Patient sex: M
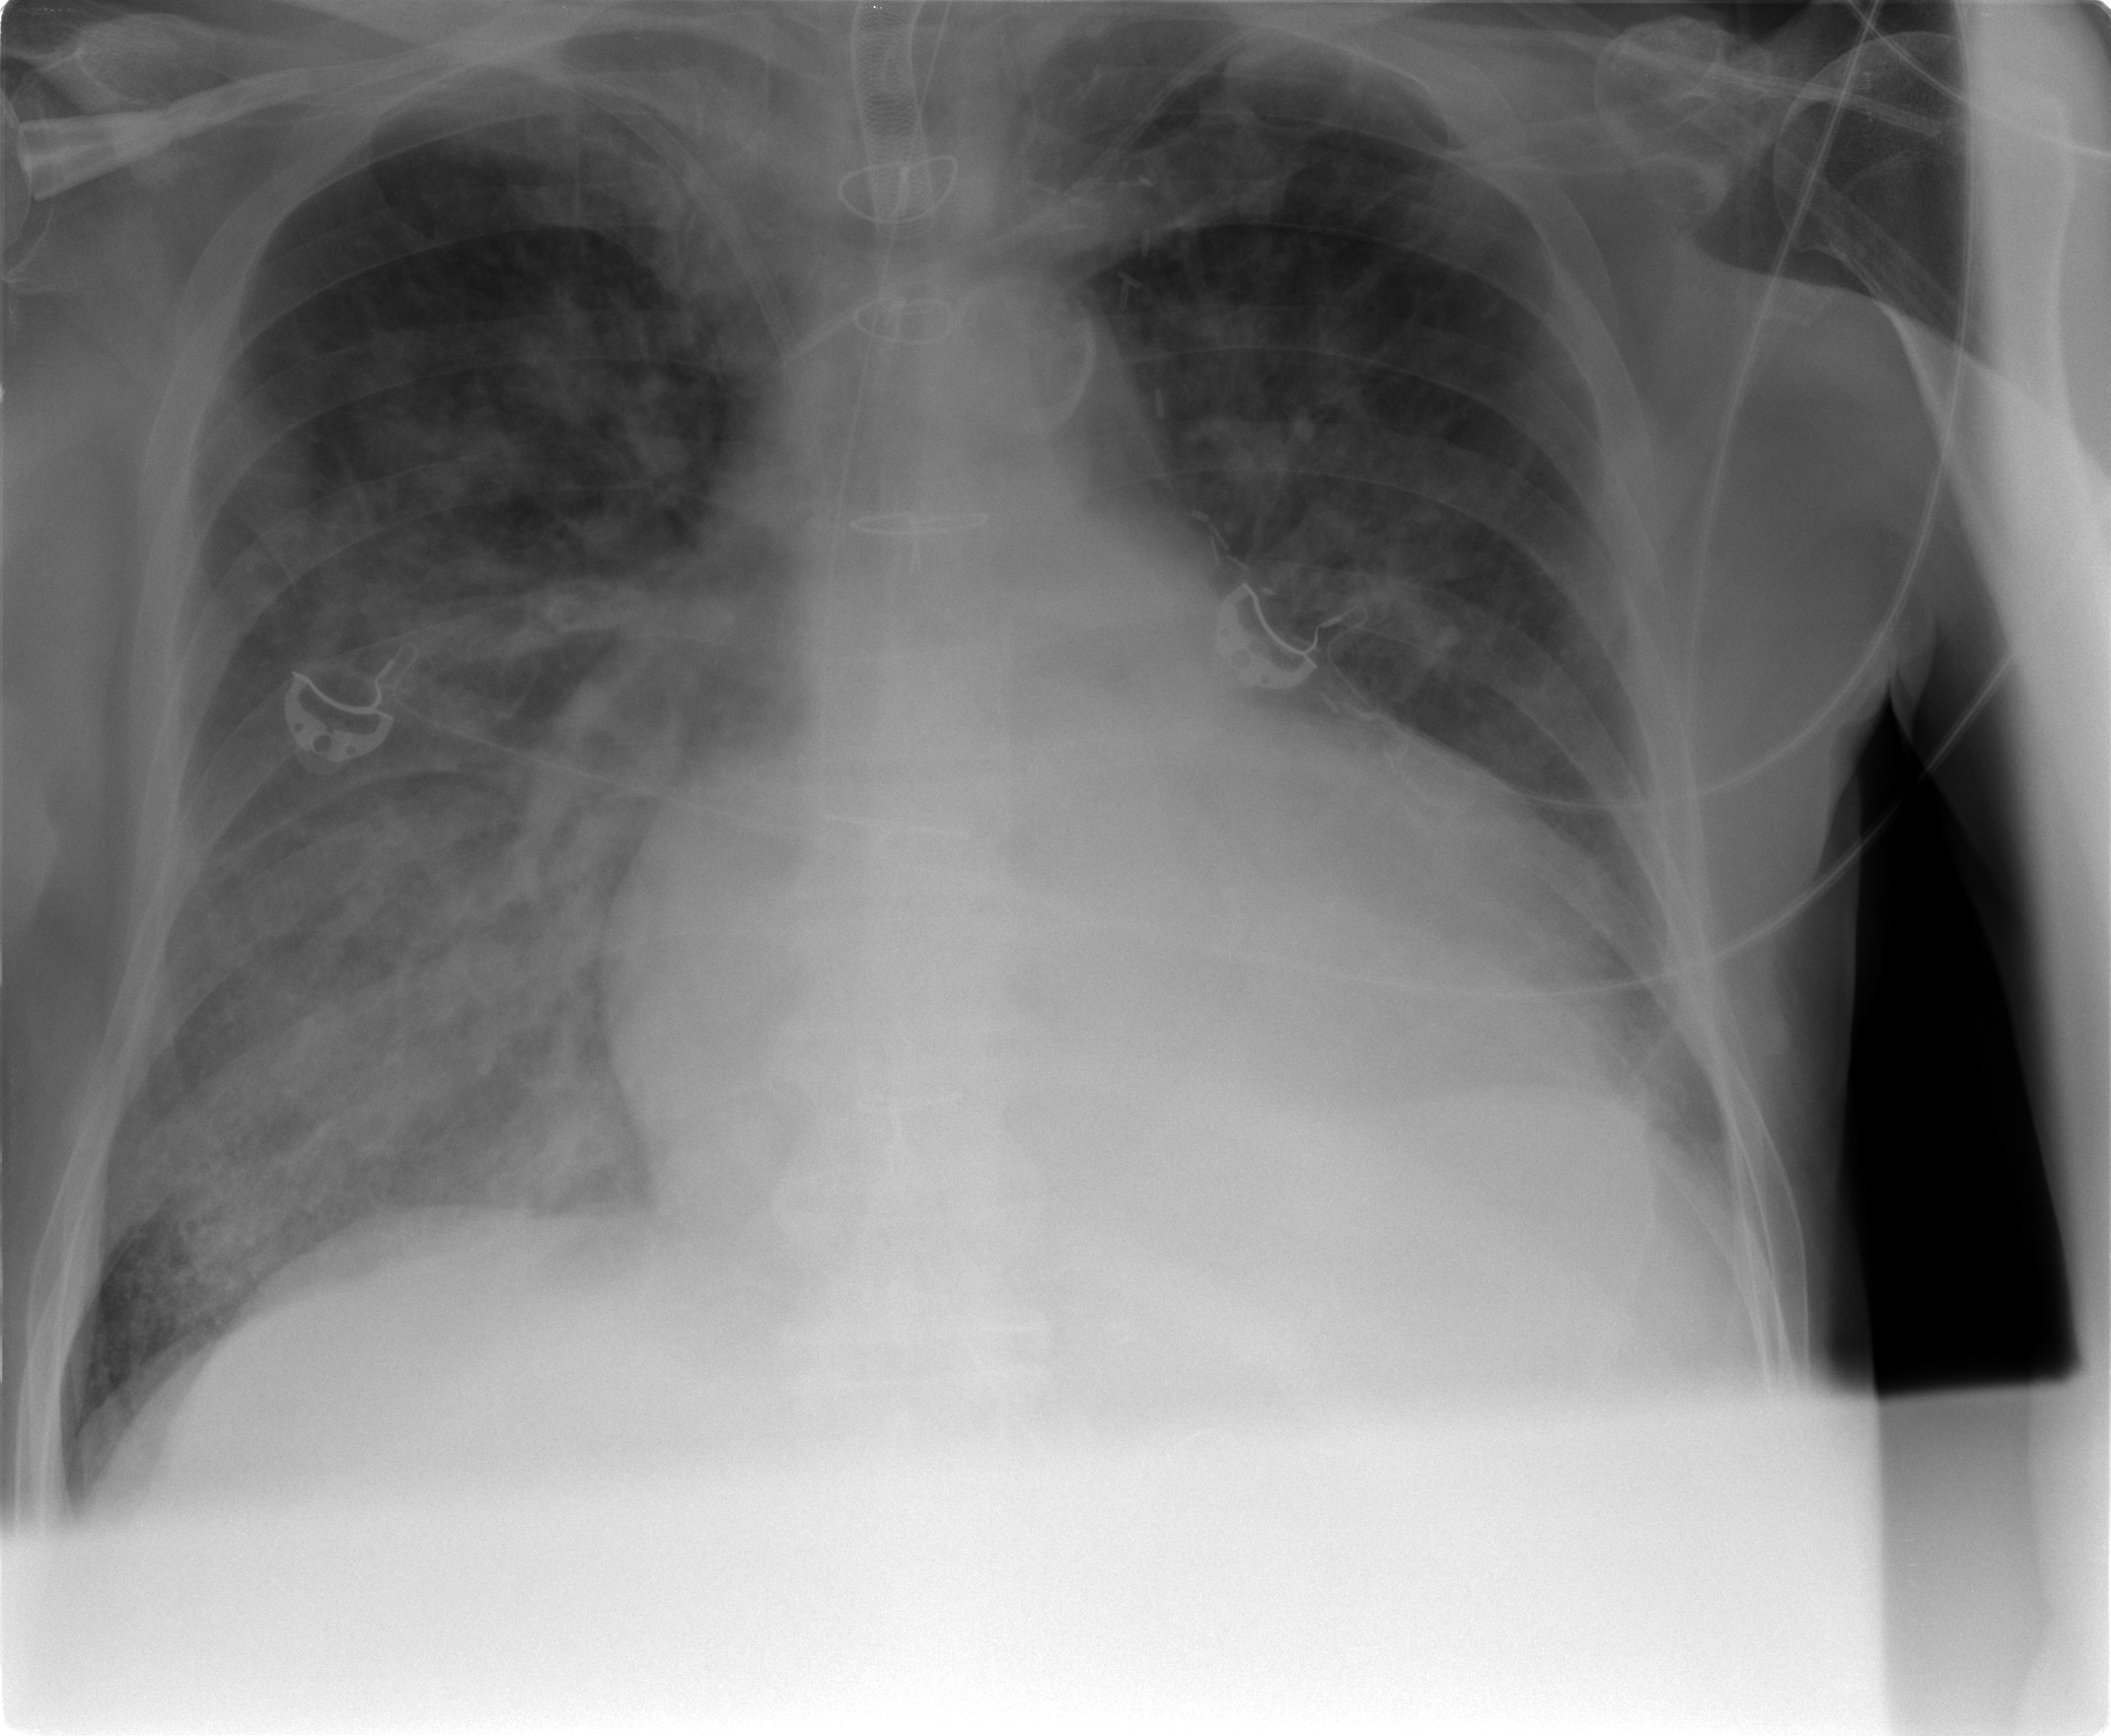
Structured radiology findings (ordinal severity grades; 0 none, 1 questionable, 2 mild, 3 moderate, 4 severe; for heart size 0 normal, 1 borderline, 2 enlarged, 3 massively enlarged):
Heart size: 2
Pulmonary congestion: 2
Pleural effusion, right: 2
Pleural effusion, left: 0
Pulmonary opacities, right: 3
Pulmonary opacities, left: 2
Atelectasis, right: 2
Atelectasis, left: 2